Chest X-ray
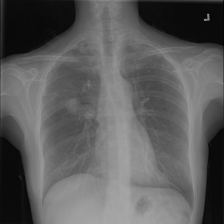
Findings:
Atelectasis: negative
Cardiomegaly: negative
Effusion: negative
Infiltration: negative
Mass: positive
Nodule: negative
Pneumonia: negative
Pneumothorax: negative
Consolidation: negative
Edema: negative
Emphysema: negative
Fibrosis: negative
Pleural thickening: negative
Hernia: negative